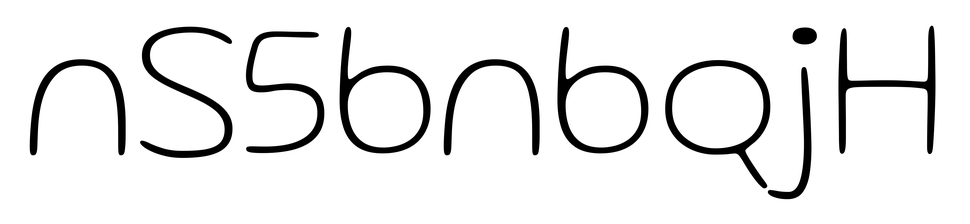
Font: Gluten_Thin